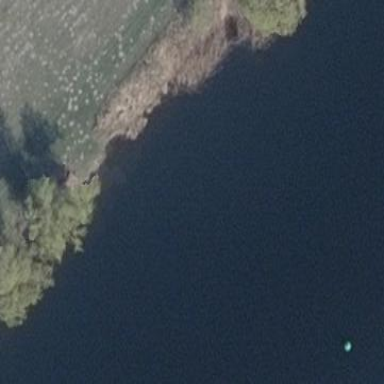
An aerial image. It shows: Reedbed in wetland area.